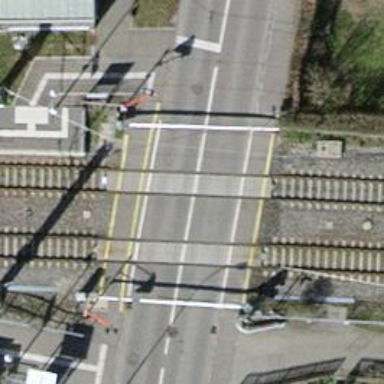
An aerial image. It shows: Railway level crossing.